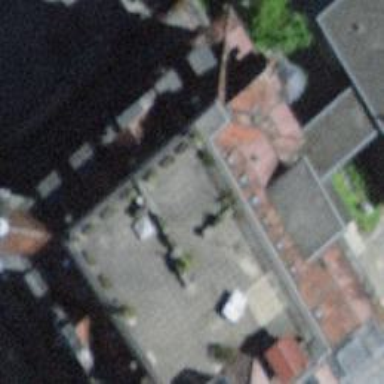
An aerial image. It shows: Nightclub.